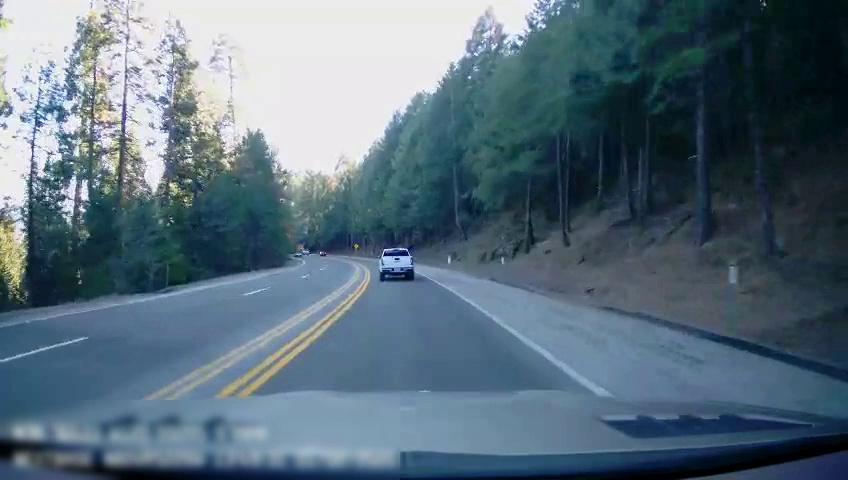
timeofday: Day
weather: Sunny
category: Drivable Space
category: Vehicles | Truck
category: Lanes | Alternate Lane
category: Lanes | Current Lane
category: Lanes | Current Lane
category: Lanes | Opposite Lane
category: Lanes | Opposite Lane
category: Lanes | Opposite Lane
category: Lanes | Opposite Lane